Question: This is the image I want:

How can I make a fixed bootstrap panel height for all my panels?
'''
<div class="col-md-3 padding-0">
<div class="panel panel-default">
<div class="panel-body" style="min-height: 10px; max-height: 10px;">
<img class="img-responsive" src="images/artgram.png" alt="">
<p>Have you ever been in a company's reception area that is so impressively stylish that your concept of their professionalism or importance changed for the better? Have you ever been in a company's reception area that is so impressively stylish that
your concept of their professionalism or importance changed for the better?</p>
</div>
</div>
</div>
<div class="col-md-3 padding-0">
<div class="panel panel-default">
<div class="panel-body" style="min-height: 10px; max-height: 10px;">
<img class="img-responsive" src="images/artgram.png" alt="">
<p>Have you ever been in a company's reception area that is so impressively stylish that your concept of their professionalism or importance changed for the better?</p>
</div>
</div>
</div>
'''
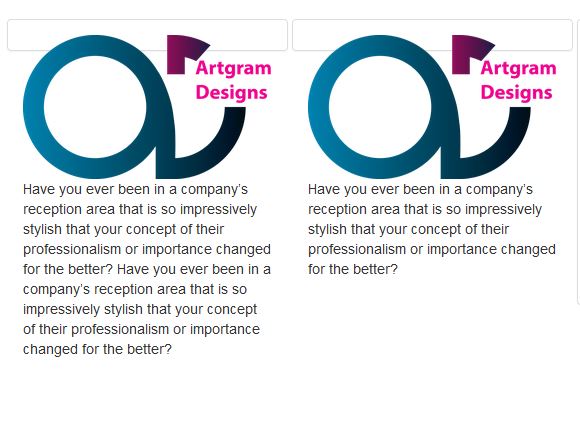
Answer: Either use fixed 'height' with hidden 'overflow'
'''
.panel-body {
height: 100px; // or whatever
overflow: hidden;
}
'''
or assign max rendered height to all panels dynamically using JS after load. See my answer for a quite similar question <URL>. The snippet is copied below
'''
var panels = document.getElementsByClassName('panel-body');
var maxHeight = Array.prototype.map.call(panels, function(panel) {
return parseInt(getComputedStyle(panel).height, 10);
})
.reduce(function(a, b) {
return Math.max(a, b);
});
for (var i = panels.length; i-- > 0;) {
panels[i].style.height = maxHeight + 'px';
}
'''
'''
<link href="https://maxcdn.bootstrapcdn.com/bootstrap/3.3.7/css/bootstrap.min.css" rel="stylesheet" type="text/css">
<div class="row">
<div class="col-md-6">
<div class="panel panel-default">
<div class="panel-heading">Panel Heading</div>
<div class="panel-body">Lorem ipsum dolor sit amet, consectetur adipisicing elit.</div>
<div class="panel-footer">Panel Footer</div>
</div>
</div>
<div class="col-md-6">
<div class="panel panel-default col">
<div class="panel-heading">Panel Heading</div>
<div class="panel-body">
Lorem ipsum dolor sit amet, consectetur adipisicing elit. Lorem ipsum dolor sit amet, consectetur adipisicing elit. Lorem ipsum dolor sit amet, consectetur adipisicing elit. Lorem ipsum dolor sit amet, consectetur adipisicing elit. Lorem ipsum dolor sit
amet, consectetur adipisicing elit. Lorem ipsum dolor sit amet, consectetur adipisicing elit. Lorem ipsum dolor sit amet, consectetur adipisicing elit. Lorem ipsum dolor sit amet, consectetur adipisicing elit. Lorem ipsum dolor sit amet, consectetur
adipisicing elit. Lorem ipsum dolor sit amet, consectetur adipisicing elit.
</div>
<div class="panel-footer">Panel Footer</div>
</div>
</div>
</div>
'''